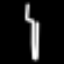
Label: fork